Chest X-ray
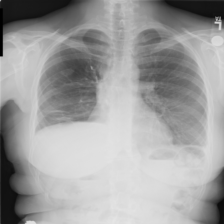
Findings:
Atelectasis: negative
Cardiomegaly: negative
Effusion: negative
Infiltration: negative
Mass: negative
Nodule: negative
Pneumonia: negative
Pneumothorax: negative
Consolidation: negative
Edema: negative
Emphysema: negative
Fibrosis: negative
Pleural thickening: negative
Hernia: negative